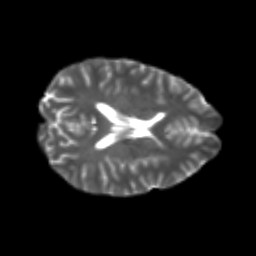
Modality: T2w
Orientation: axial
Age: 24
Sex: female
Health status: healthy
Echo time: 0.074 s